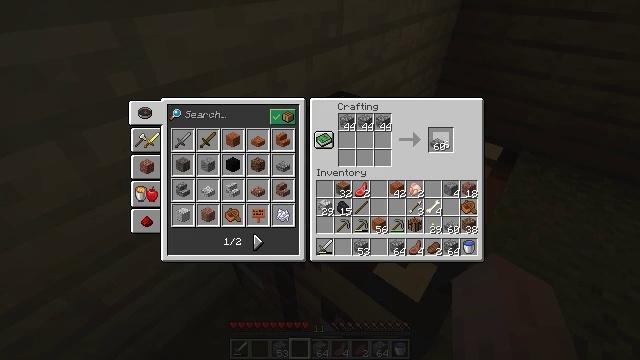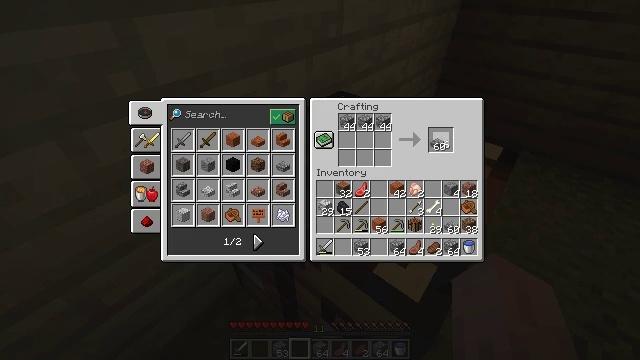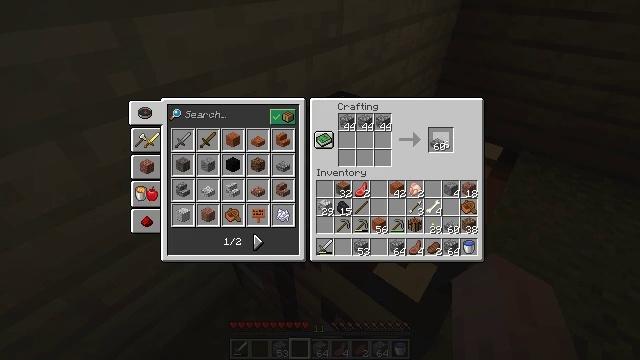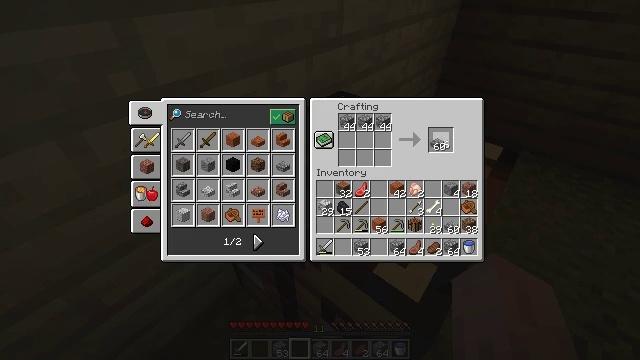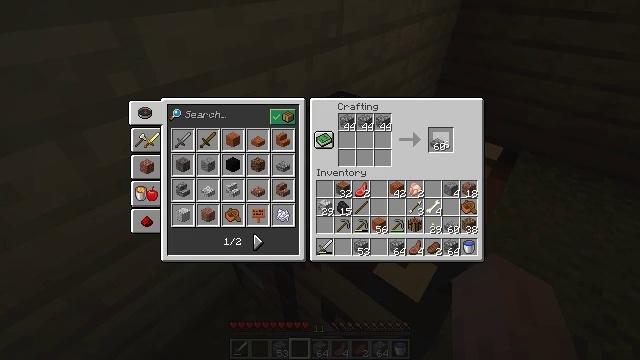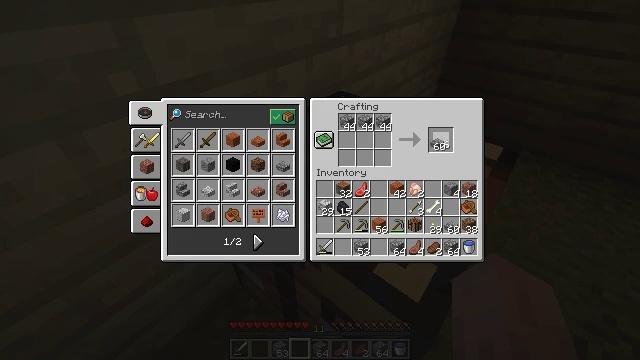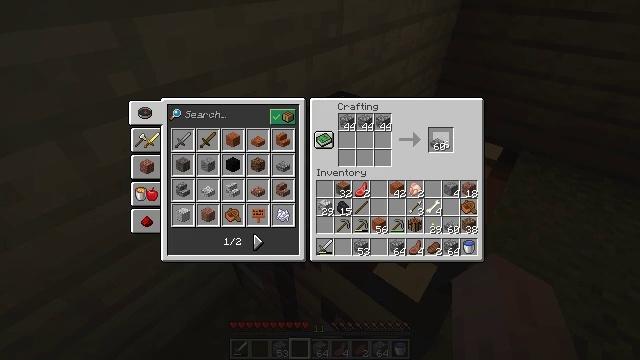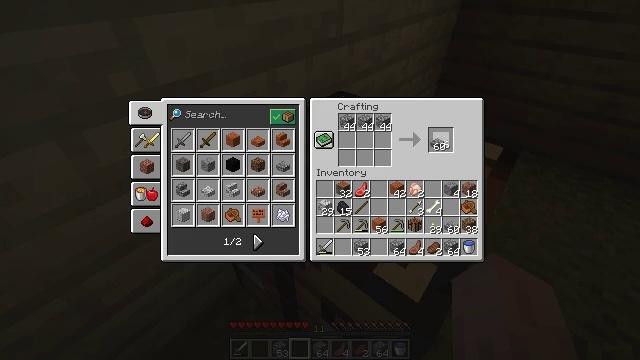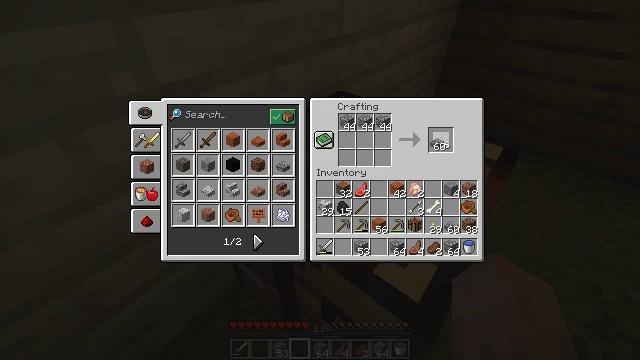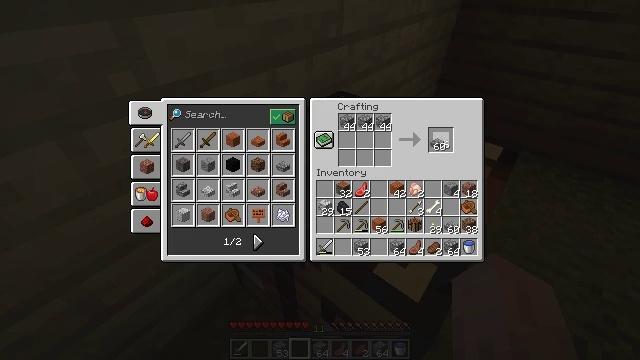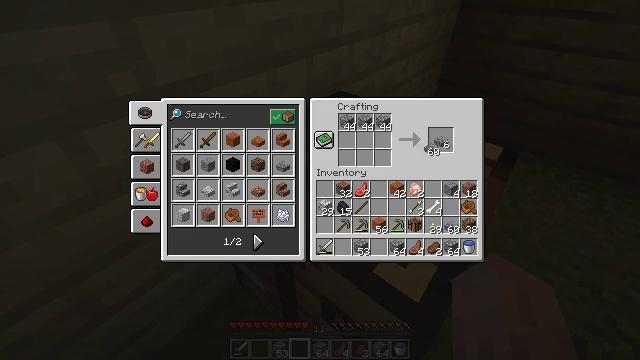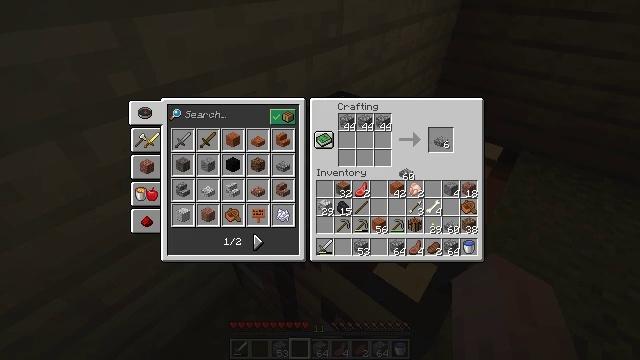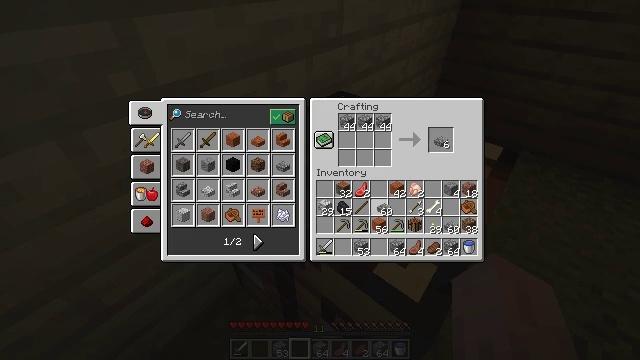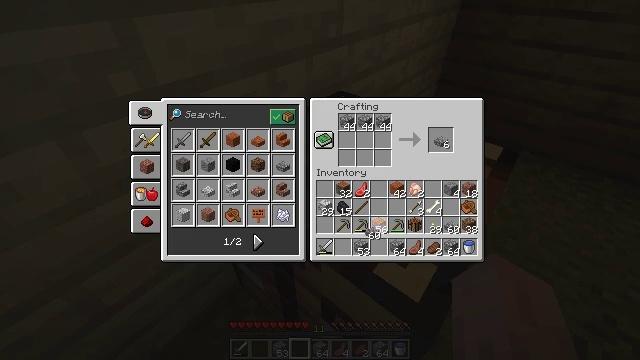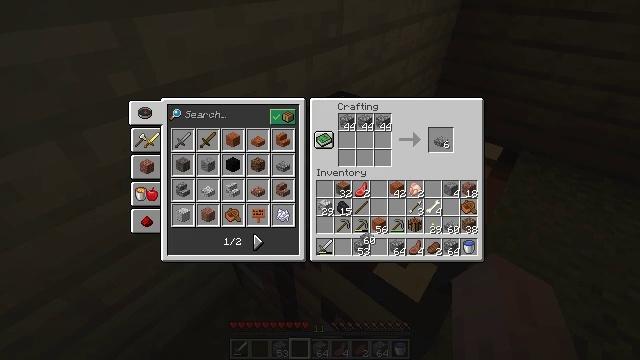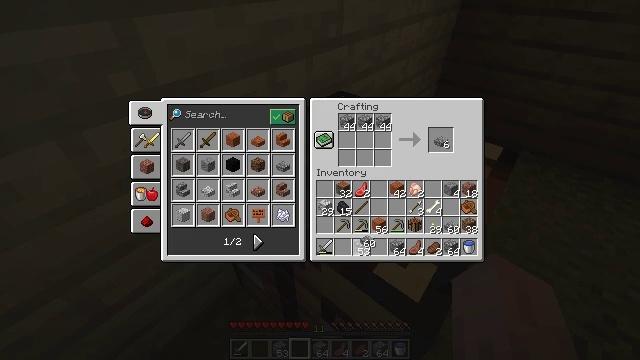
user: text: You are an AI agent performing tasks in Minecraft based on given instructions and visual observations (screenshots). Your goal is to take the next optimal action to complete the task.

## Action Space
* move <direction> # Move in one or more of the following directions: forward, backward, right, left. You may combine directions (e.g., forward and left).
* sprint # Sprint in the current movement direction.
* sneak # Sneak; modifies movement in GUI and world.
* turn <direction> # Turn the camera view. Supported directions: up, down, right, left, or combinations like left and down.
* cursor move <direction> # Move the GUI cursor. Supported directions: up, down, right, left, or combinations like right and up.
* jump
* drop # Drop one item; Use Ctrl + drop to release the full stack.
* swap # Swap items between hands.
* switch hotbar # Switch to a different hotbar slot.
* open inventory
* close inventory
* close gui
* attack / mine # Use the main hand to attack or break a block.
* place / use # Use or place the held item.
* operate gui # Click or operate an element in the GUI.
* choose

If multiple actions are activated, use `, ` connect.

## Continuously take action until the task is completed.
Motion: motion action
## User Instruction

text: Make a cobblestone slab using the crafting table.
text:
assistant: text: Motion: operate gui
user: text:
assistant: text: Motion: operate gui
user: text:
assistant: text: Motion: operate gui
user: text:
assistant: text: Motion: no_op
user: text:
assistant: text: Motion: operate gui
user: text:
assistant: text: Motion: operate gui
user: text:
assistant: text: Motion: operate gui
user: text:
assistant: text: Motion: no_op
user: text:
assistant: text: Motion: no_op
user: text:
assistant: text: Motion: no_op
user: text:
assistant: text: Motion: cursor move left and down
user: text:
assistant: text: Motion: cursor move left and down
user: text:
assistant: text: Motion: cursor move left and down
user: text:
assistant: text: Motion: no_op
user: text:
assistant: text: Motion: no_op
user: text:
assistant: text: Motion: no_op
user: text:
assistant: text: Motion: no_op
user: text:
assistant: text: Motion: cursor move down
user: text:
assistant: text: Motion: no_op
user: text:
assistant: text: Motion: no_op
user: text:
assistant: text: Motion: no_op
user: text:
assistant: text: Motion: no_op
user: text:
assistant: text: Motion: no_op
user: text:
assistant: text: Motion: no_op
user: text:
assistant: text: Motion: cursor move left
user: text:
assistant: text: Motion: no_op
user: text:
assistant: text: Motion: no_op
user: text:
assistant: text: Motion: no_op
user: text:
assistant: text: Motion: no_op
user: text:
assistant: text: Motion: no_op